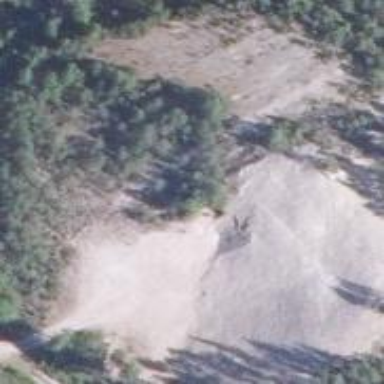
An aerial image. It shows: Quarry used for extracting aggregate resources.